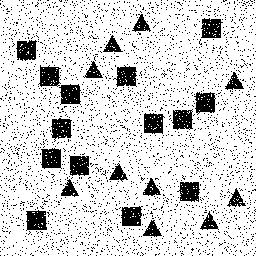
Squares: 14
Triangles: 10
Stars: 0
Total shapes: 24